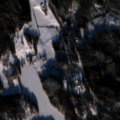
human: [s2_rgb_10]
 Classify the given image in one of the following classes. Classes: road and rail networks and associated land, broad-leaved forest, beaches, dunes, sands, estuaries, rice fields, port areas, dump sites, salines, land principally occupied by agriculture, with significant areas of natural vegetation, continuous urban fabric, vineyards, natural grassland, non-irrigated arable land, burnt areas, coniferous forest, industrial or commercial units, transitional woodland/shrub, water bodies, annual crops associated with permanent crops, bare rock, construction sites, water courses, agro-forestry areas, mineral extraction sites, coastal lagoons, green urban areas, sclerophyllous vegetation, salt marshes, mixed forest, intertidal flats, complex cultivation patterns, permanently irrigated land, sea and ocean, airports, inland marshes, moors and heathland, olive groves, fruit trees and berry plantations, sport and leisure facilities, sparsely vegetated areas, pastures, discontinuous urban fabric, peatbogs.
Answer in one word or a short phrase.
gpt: land principally occupied by agriculture, with significant areas of natural vegetation, coniferous forest, mixed forest, water bodies